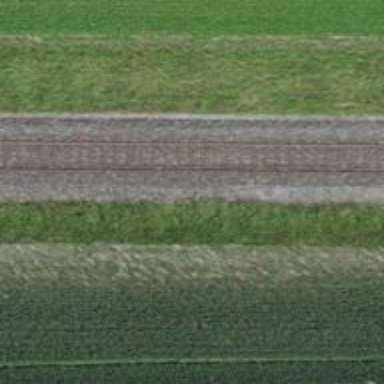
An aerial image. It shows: Railway with electrified contact lines.